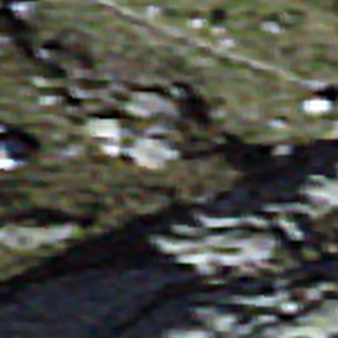
Label: other